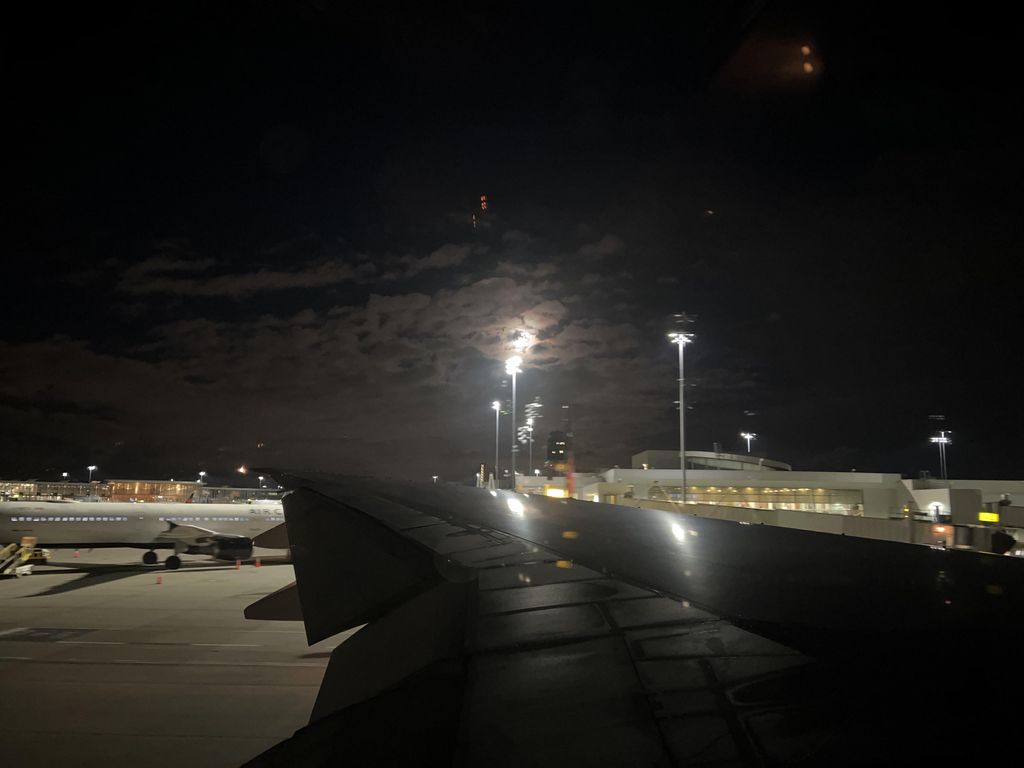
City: vancouver